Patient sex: F
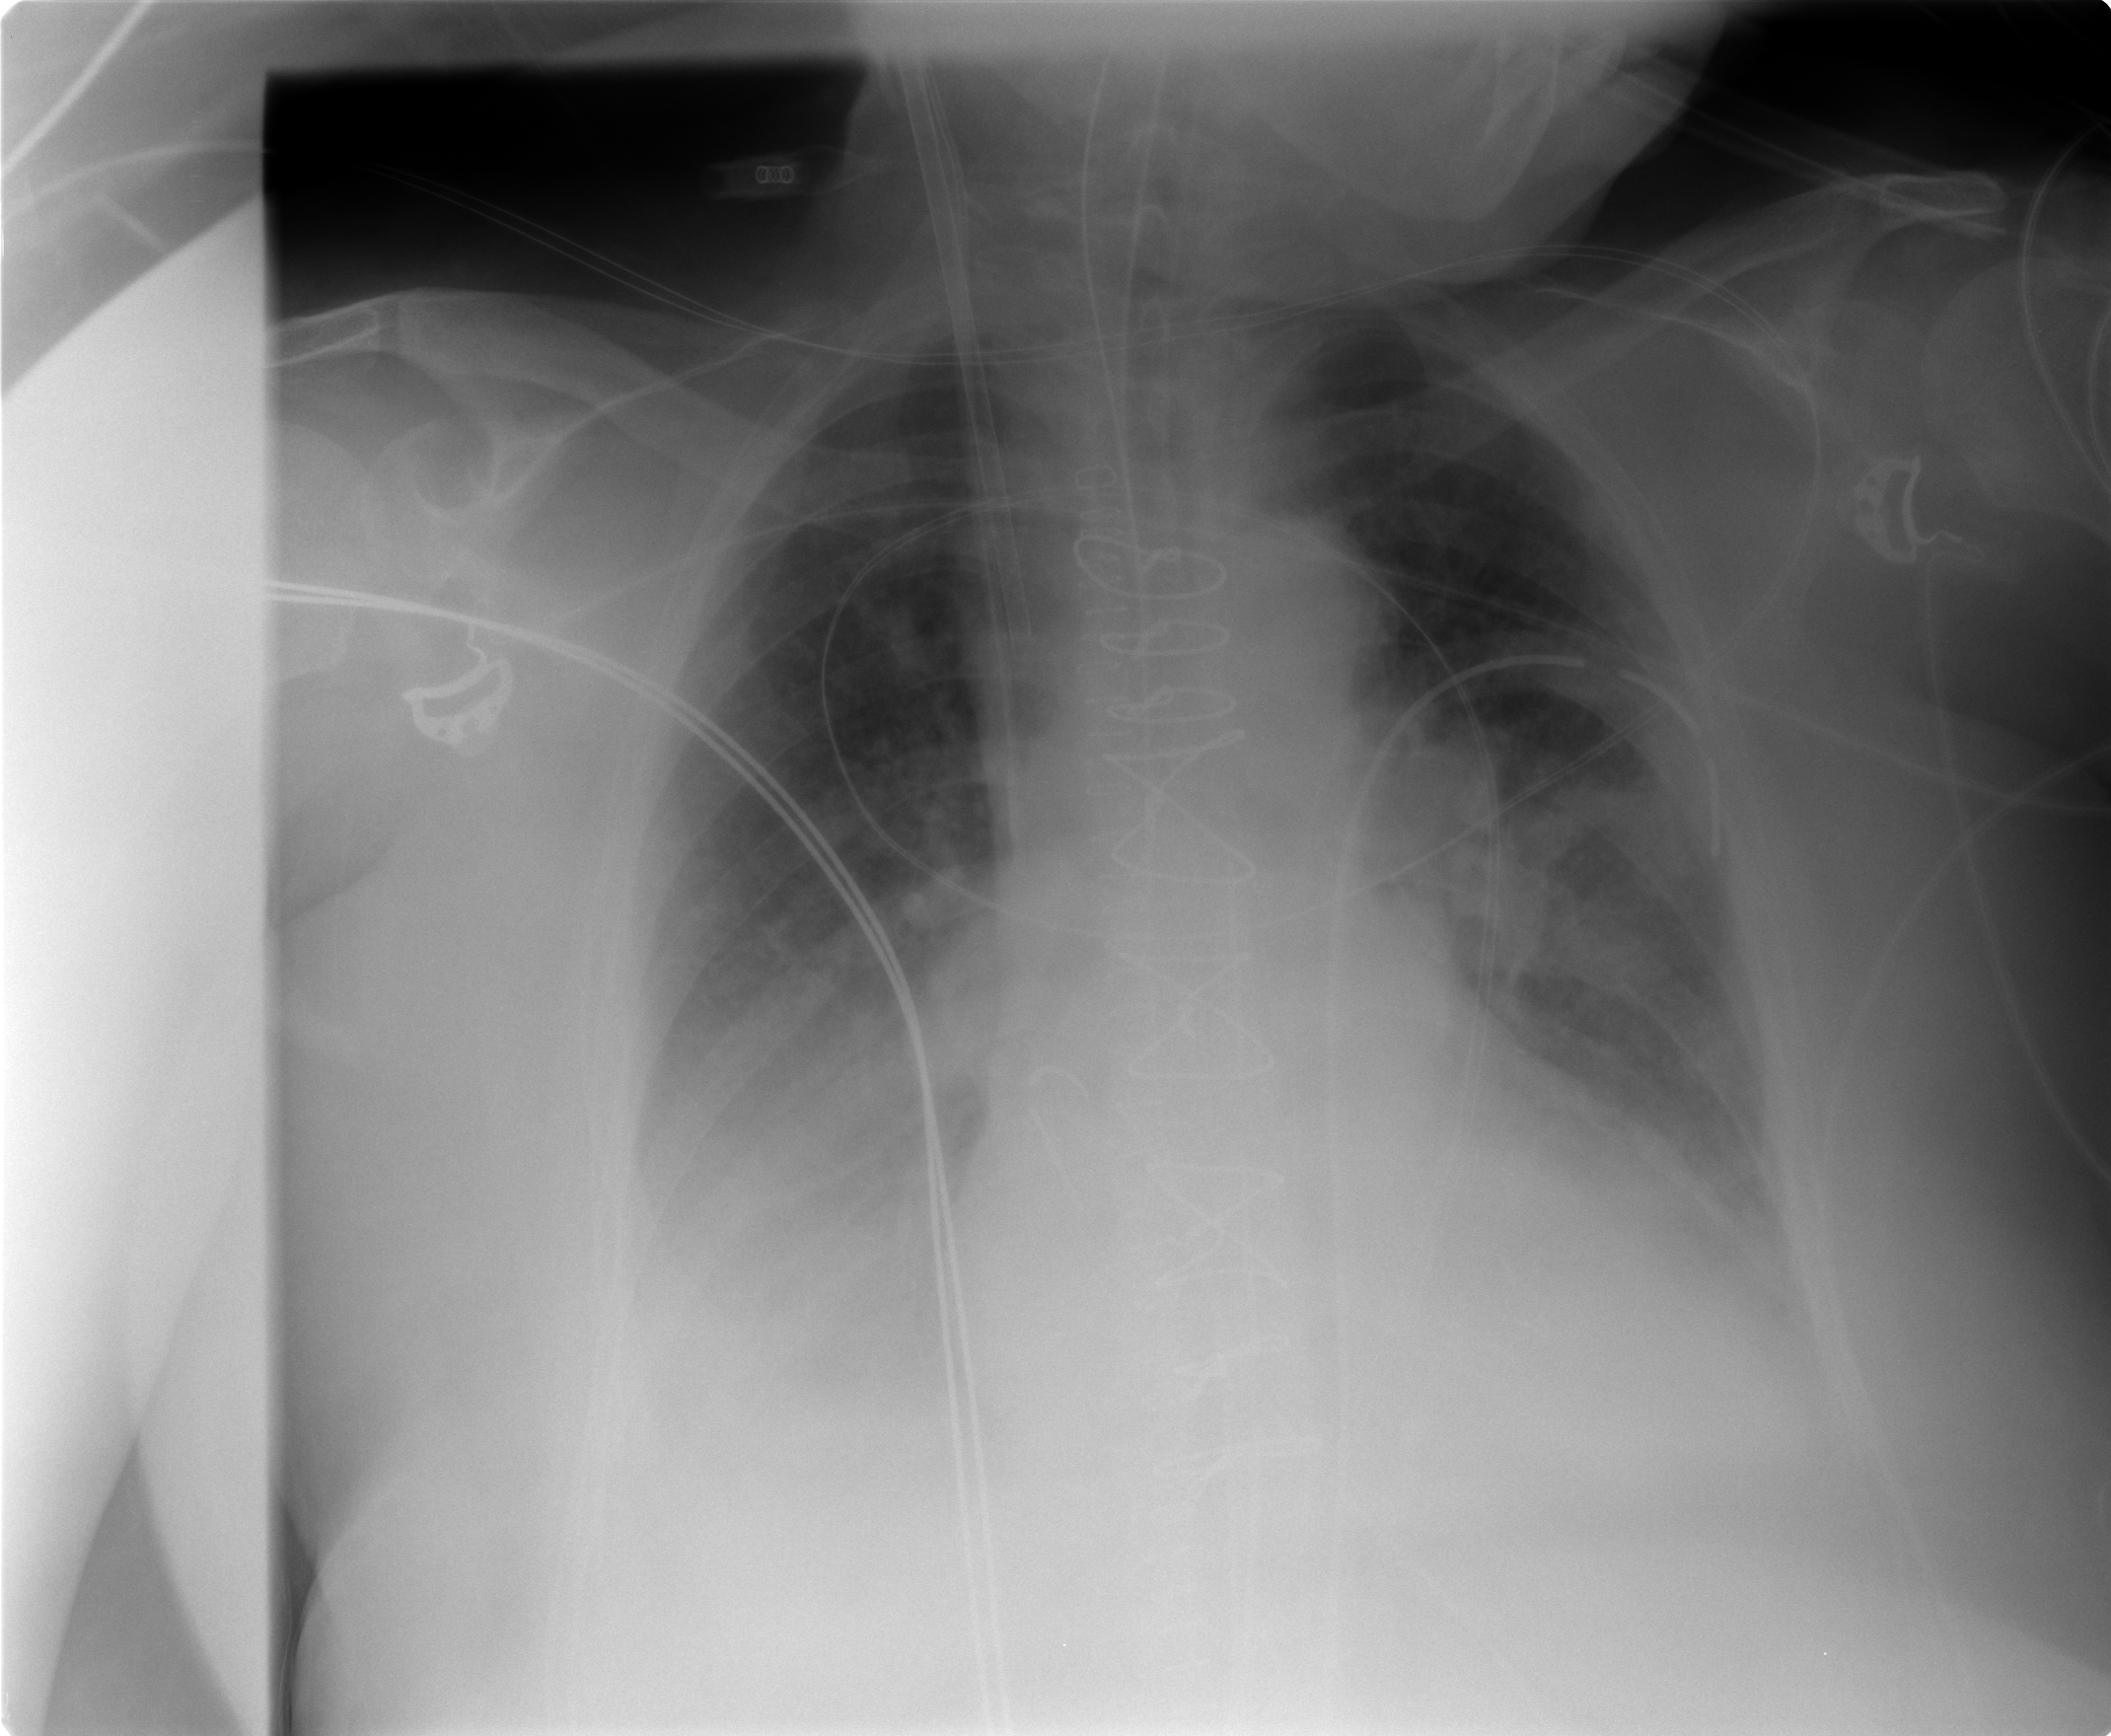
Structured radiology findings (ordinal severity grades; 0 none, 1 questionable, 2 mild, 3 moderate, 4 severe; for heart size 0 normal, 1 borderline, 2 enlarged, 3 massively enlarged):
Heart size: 2
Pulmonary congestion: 3
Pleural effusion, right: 3
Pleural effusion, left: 3
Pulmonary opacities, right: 0
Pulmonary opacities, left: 0
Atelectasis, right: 3
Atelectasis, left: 3